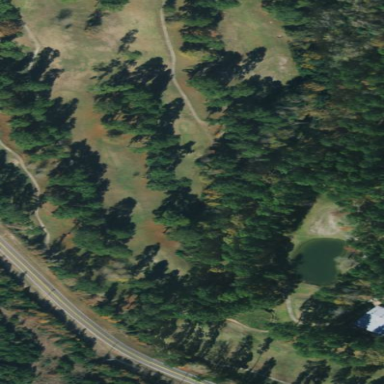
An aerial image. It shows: Golf tee box situated on grass land.